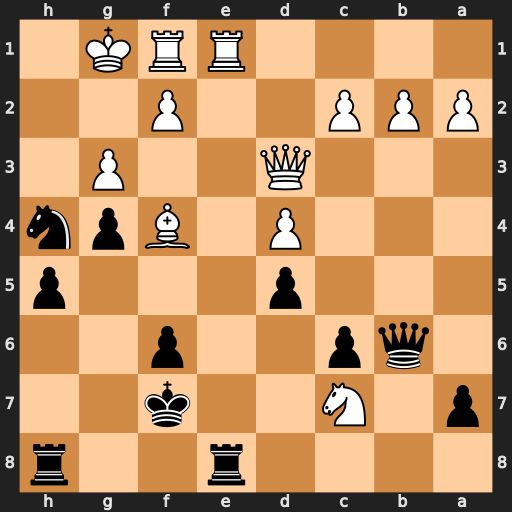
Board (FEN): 4r2r/p1N2k2/1qp2p2/3p3p/3P1Bpn/3Q2P1/PPP2P2/4RRK1
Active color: b
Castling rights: -
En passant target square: -
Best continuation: Nf3+ Kh1 Nxe1 Qc3 Nf3